【题型】解答题　【知识点】立体几何　【难度】easy
如图，在四棱锥 $P-ABCD$ 中，底面 $ABCD$ 是正方形，$PD \perp$ 平面 $ABCD$，$PD = AD = 2$，点 $E$ 是棱 $PC$ 的中点，平面 $ABE$ 与棱 $PD$ 交于点 $F$。

(1) 求证：$AB // EF$；

(2) 求二面角 $A-BD-E$ 的大小。
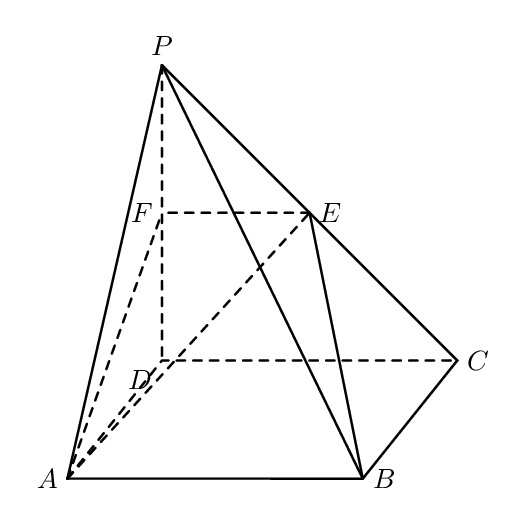
【解答】
\textbf{【解】}
(1) 证明：$\because CD // AB$，$AB \subset$ 平面 $ABE$，$CD \not\subset$ 平面 $ABE$，

$\therefore CD // $ 平面 $ABE$，

又 $CD \subset$ 平面 $PCD$，平面 $PCD \cap$ 平面 $ABE = EF$，

$\therefore CD // EF$，
又 $CD // AB$，

$\therefore AB // EF$。

(2) 以 $D$ 为坐标原点，$DA, DC, DP$ 所在直线为 $x, y, z$ 轴建立如图所示的空间直角坐标系，

则 $A(2,0,0), B(2,2,0), C(0,2,0), D(0,0,0), P(0,0,2), E(0,1,1), F(0,0,1)$，

所以 $\overrightarrow{DE} = (0,1,1)$，$\overrightarrow{BE} = (-2,-1,1)$，

设平面 $BDE$ 的法向量为 $\vec{m} = (x,y,z)$，

则 $\begin{cases} \overrightarrow{DE} \cdot \vec{m} = y + z = 0 \\ \overrightarrow{BE} \cdot \vec{m} = -2x - y + z = 0 \end{cases} \implies \begin{cases} y = -z \\ x = z \end{cases}$，令 $z=1$，可得 $\vec{m} = (1,-1,1)$，

因为 $PD \perp$ 平面 $ABCD$，

则 $\overrightarrow{DP} = (0,0,2)$ 为平面 $ABD$ 的一个法向量，

所以 $\cos\langle \vec{m}, \overrightarrow{DP} \rangle = \frac{\vec{m} \cdot \overrightarrow{DP}}{|\vec{m}| |\overrightarrow{DP}|} = \frac{2}{\sqrt{3} \times 2} = \frac{\sqrt{3}}{3}$，

由图知二面角 $A-BD-E$ 为钝角，

所以二面角 $A-BD-E$ 的大小为 $\pi - \arccos\frac{\sqrt{3}}{3}$。
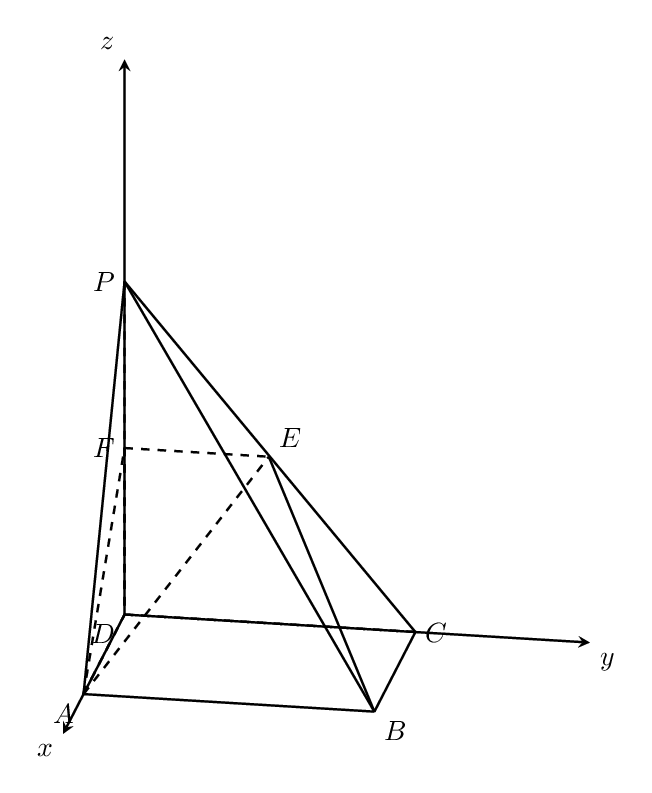